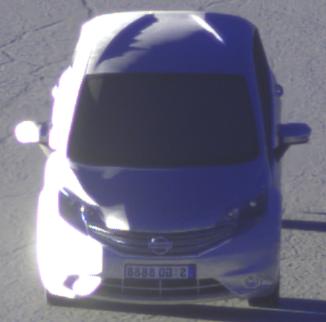
Make: Nissan
Model: Note 1.2
Detailed model: Note (E12) (10/13 - 12/16)
Model produced from: 2013/10
Model produced until: 2015/09
Doors: 5
Color: white
Road condition: dry road
Daytime: sunrise or sunset
Contrast: high contrast